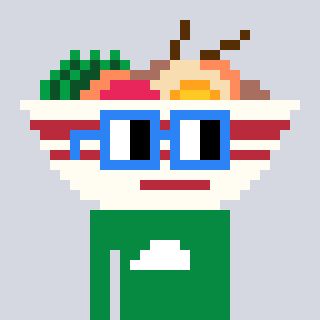
a pixel art character with square blue glasses, a noodles-shaped head and a green-colored body on a cool background